Interaction volume radius: 5 \u00c5
Interaction volume height: 10 \u00c5
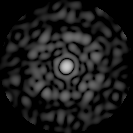
Disorder parameter: 0.7655